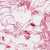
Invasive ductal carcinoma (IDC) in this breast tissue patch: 0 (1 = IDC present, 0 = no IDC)